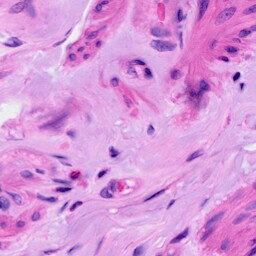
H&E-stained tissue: Ovarian